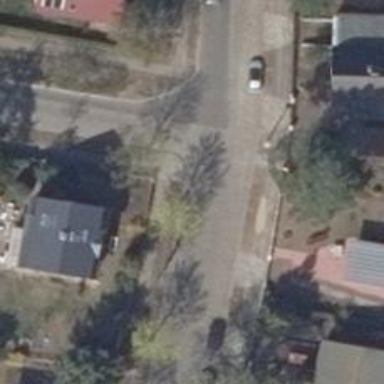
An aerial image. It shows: Unmarked road crossing.